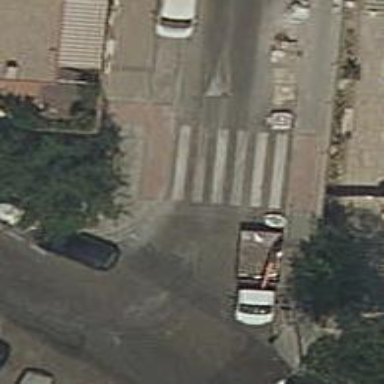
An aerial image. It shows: Uncontrolled zebra crossing on the road.